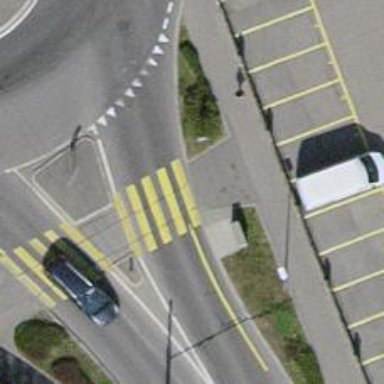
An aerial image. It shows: Asphalt footway with marked zebra crossing and island.